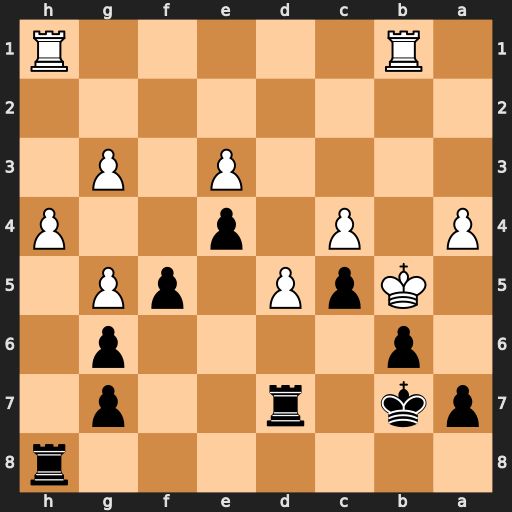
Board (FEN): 7r/pk1r2p1/1p4p1/1KpP1pP1/P1P1p2P/4P1P1/8/1R5R
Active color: b
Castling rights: -
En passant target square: -
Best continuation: a6#